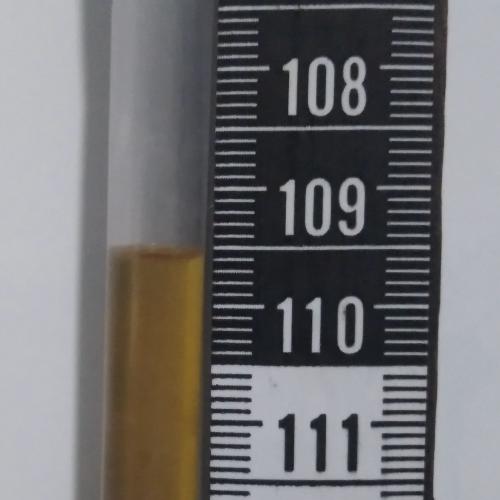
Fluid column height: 109.6 cm